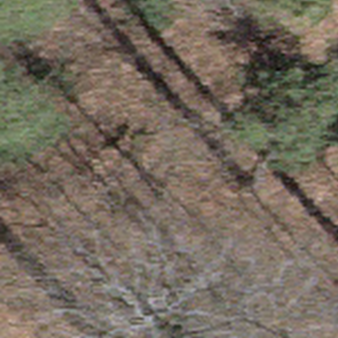
Label: other